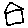
Label: house